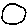
Label: circle